Question:
I was working on creating a weather application in Java using Weather Underground and I found that it does have data for some cities.
Initially, I was planning on using 'GeopIP' to get the user's location automatically but since the support for cities is limited I decided to let the user choose the city every time the program starts.
I want the user to be able to choose a city from one that is supported by Weather Underground. The user will enter the name and as he/she enters the name, the possible locations will be displayed in a way similar to the one shown in the picture.
My question is:
-
My initial guess was to create a 'Vector' containing all the names of the cities and then use brute force to find the match and display in a 'JPopup' or a 'JWindow containing a JList' but I guess there has to be a better method
## Rephrase:
What I do not understand is do I keep in the data structure I must use ? Should I manually create a list of cities that 'Weather Underground' supports or is there another way to do it ?
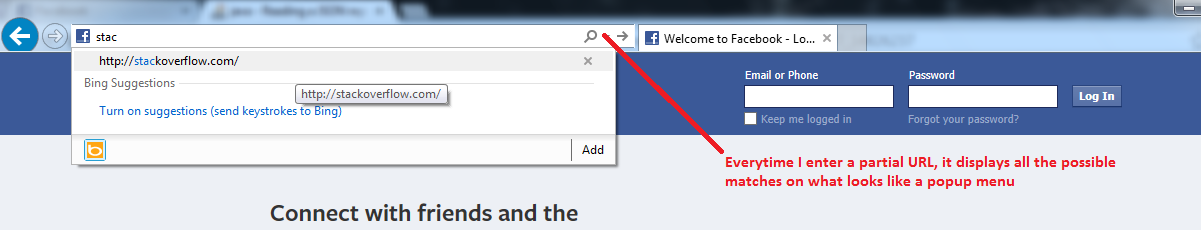
Answer: if you google <URL> you will get some interesting results:
<URL> one is written in JavaFX - I have used and extended it myself already. It is quite useful. What you get "for free" with JavaFX: a context menu with right-mouse click which is auto-generated containing some of the usual "stuff", like cut, copy & paste and even undo! So, I can recommend that solution. To get into JavaFX isn't so hard - and I think it is much easier to learn than Swing - and looks so much cooler! However this implementation has some drawbacks - especially when the layout is not left-aligned, because it is simply a text field on top of a combobox.
OK - but if you want to stick to Swing - you could probably use <URL>. So - maybe you try - and extend it? It is built simply on 'JComboBox'.